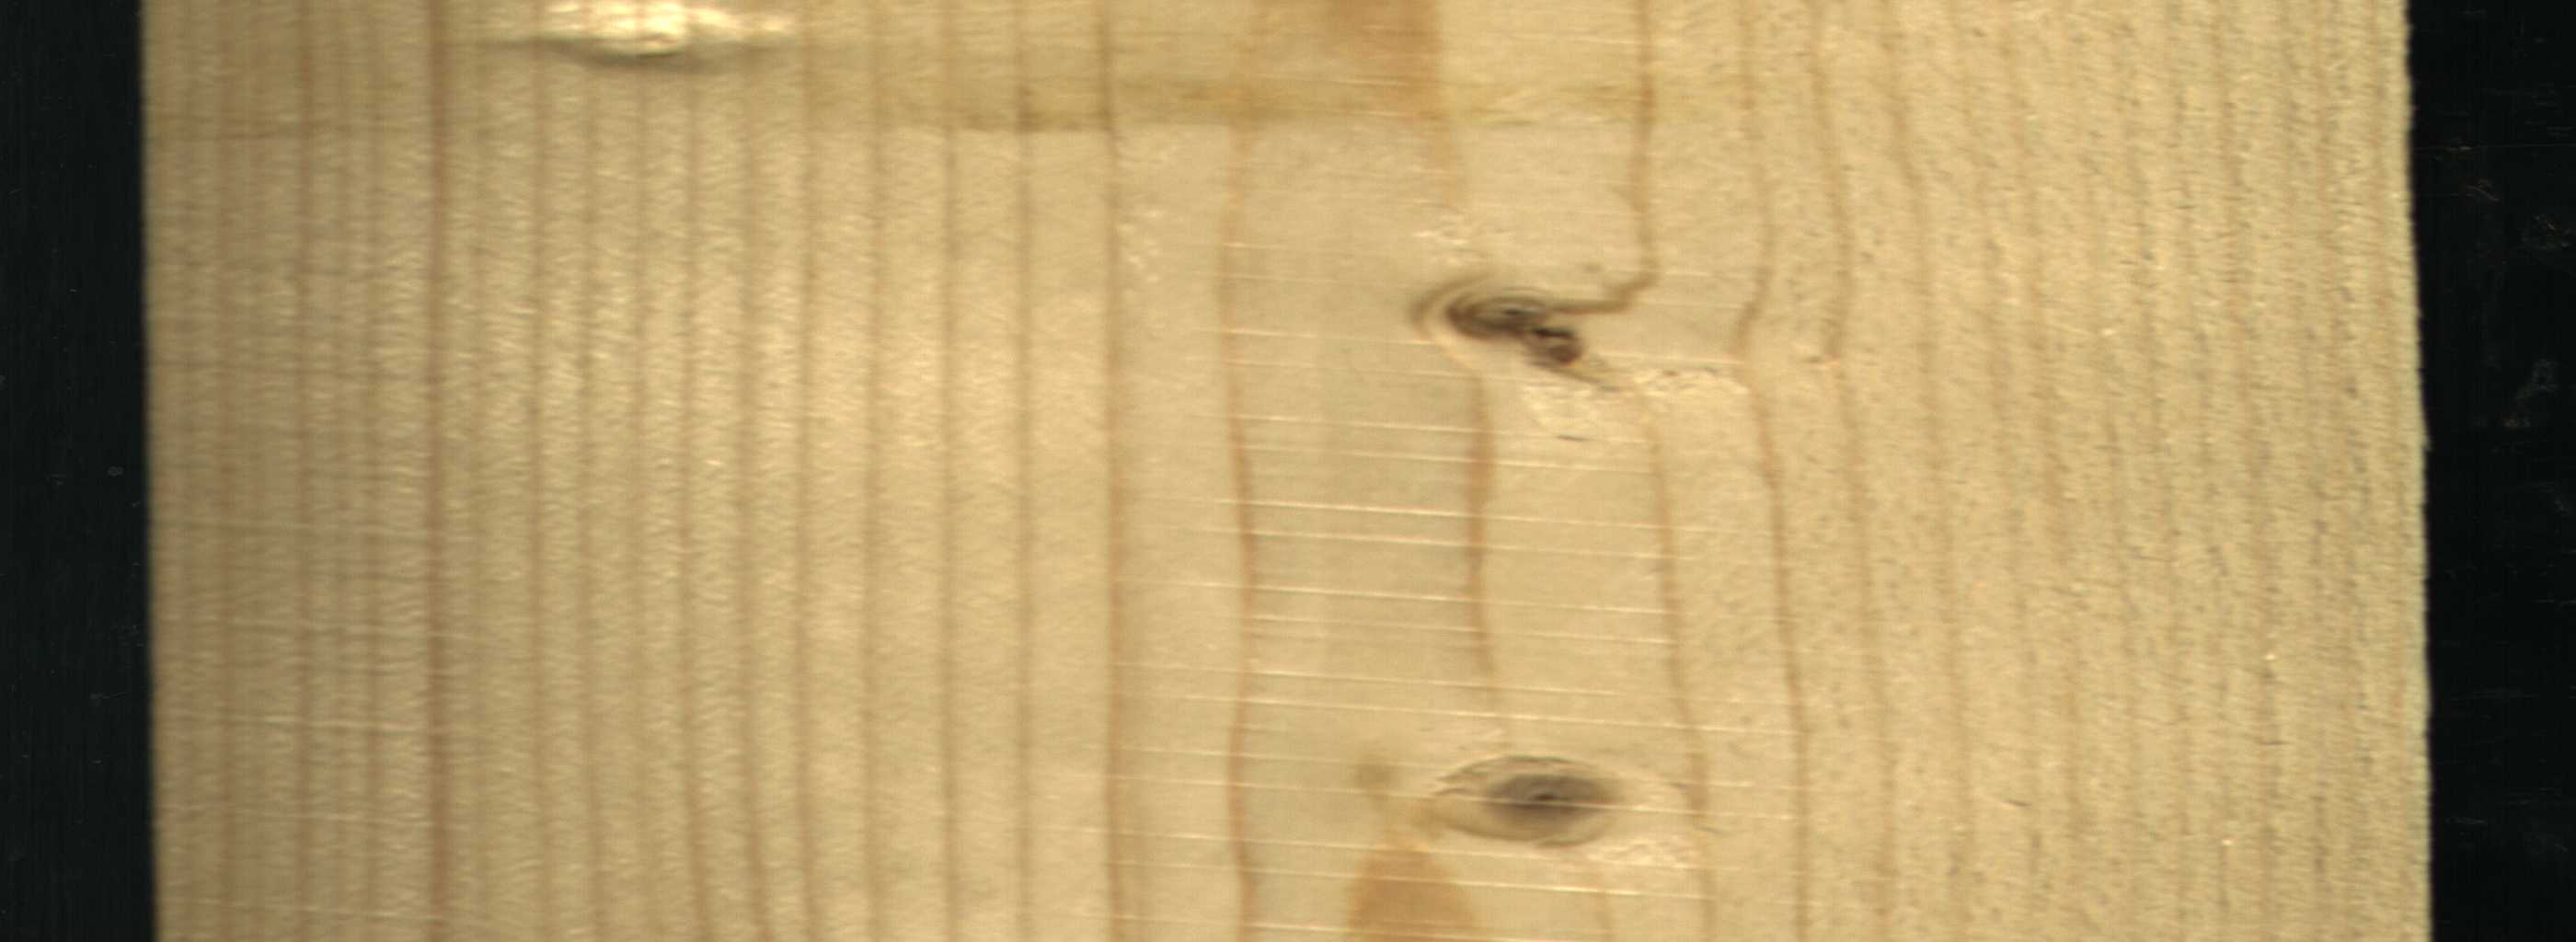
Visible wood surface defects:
Live_Knot
Live_Knot